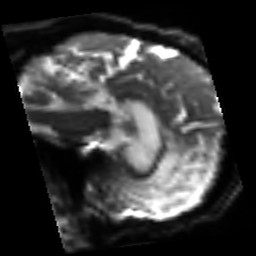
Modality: sbref
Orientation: sagittal
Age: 69
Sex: male
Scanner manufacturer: siemens
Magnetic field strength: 3 T
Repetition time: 3.2 s
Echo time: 0.081 s